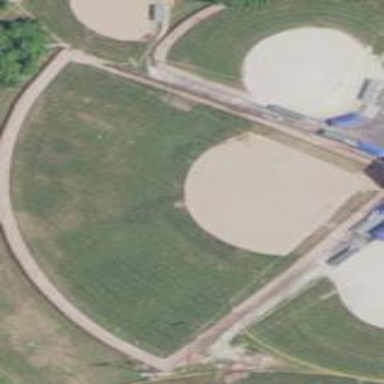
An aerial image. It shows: Baseball pitch for leisure land.